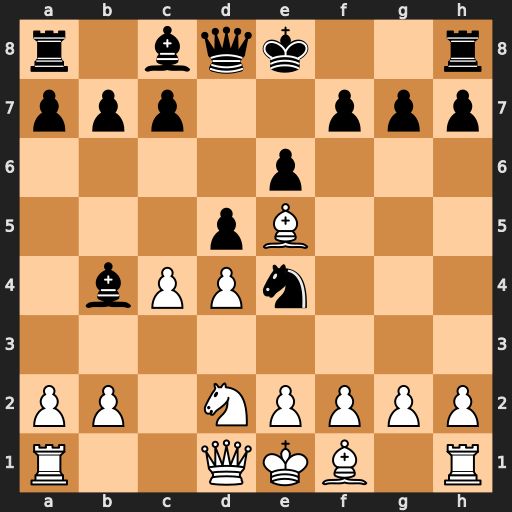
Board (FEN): r1bqk2r/ppp2ppp/4p3/3pB3/1bPPn3/8/PP1NPPPP/R2QKB1R
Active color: w
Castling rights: KQkq
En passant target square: -
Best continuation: Qa4+ c6 Qxb4